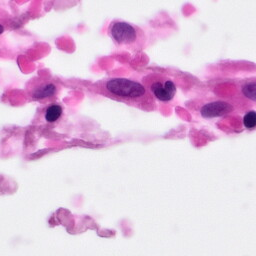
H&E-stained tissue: Pancreatic